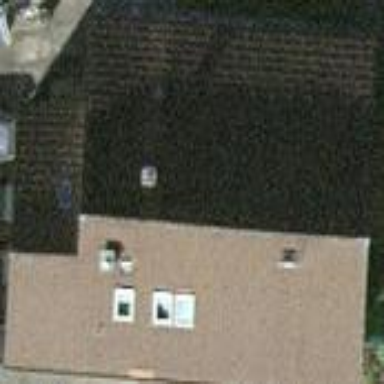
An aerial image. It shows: Building with gabled roof.